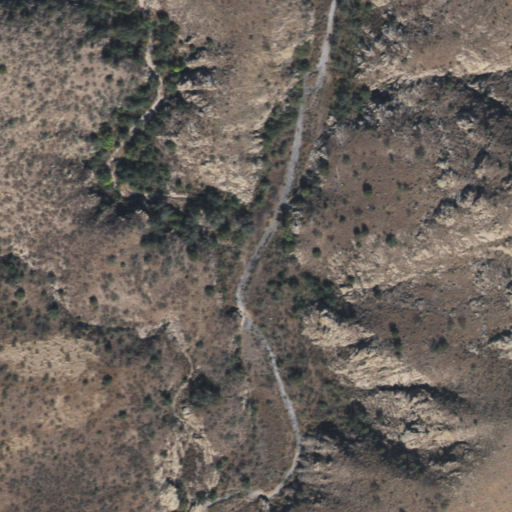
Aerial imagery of valley in Arizona named West Fork Bass Canyon containing only shrub